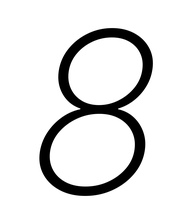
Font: Inter-Italic_ExtraLight_Italic